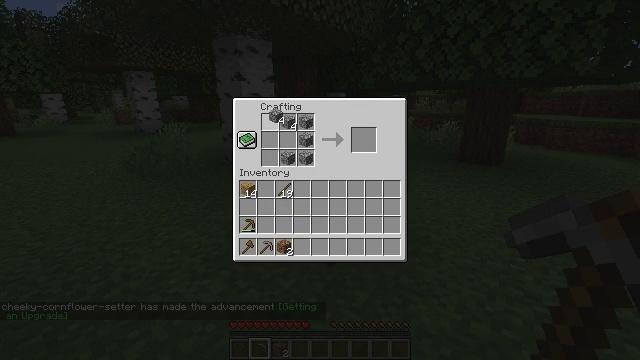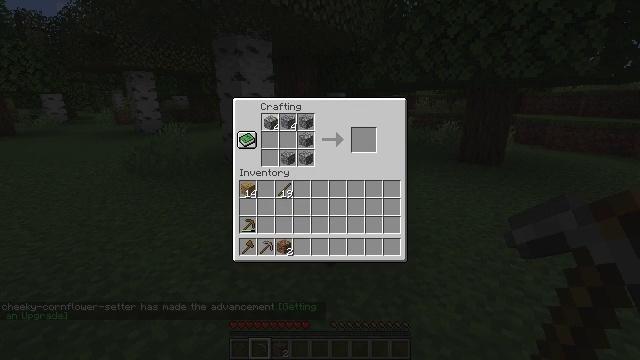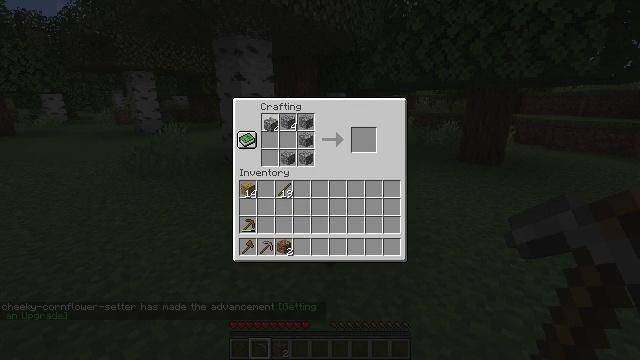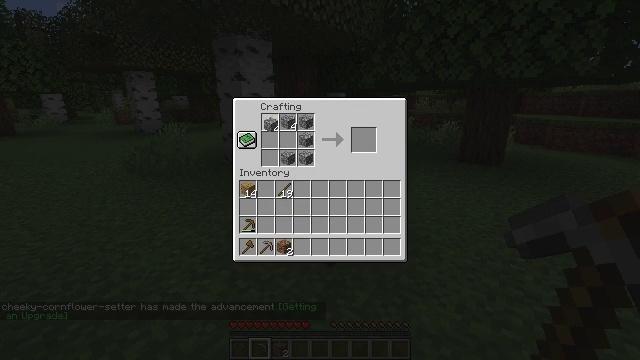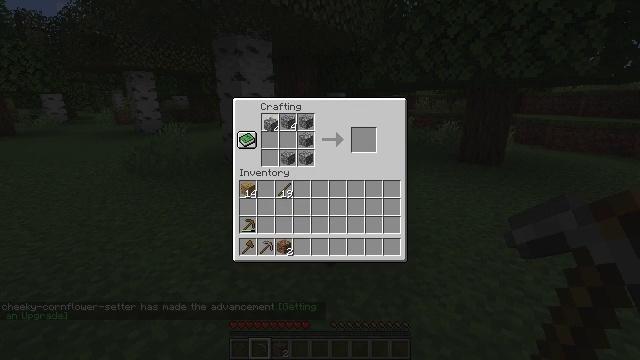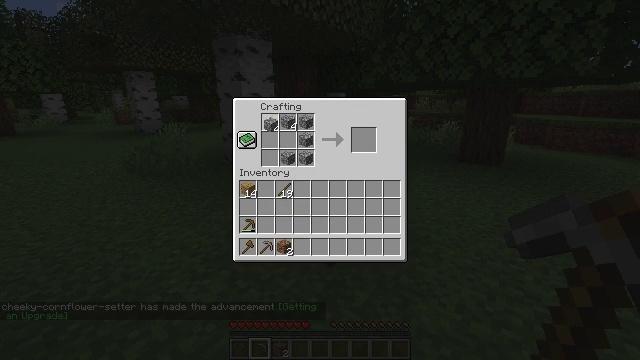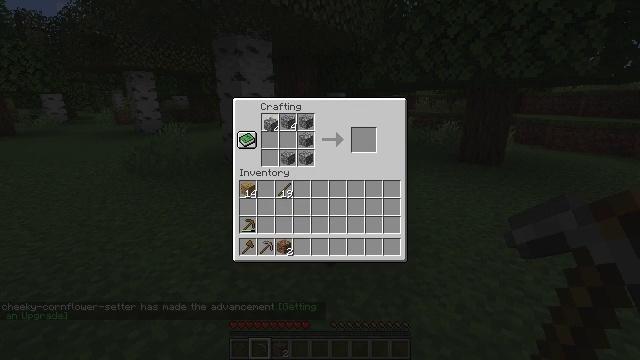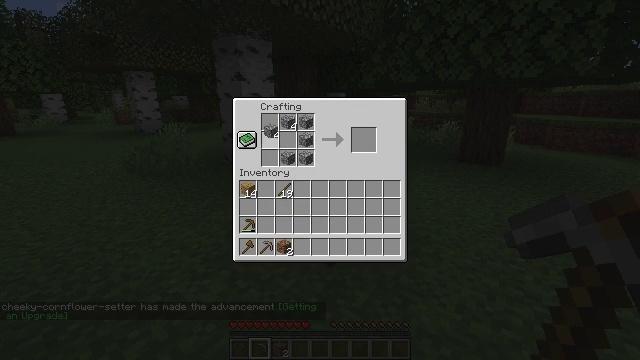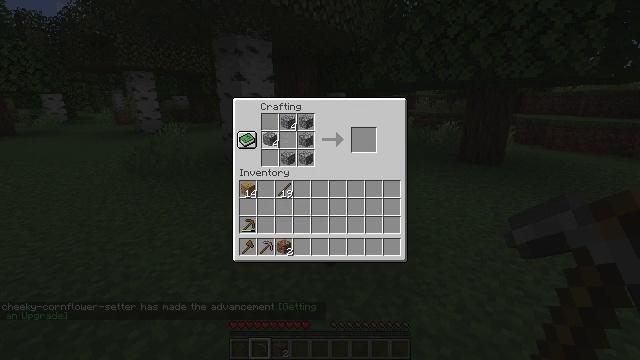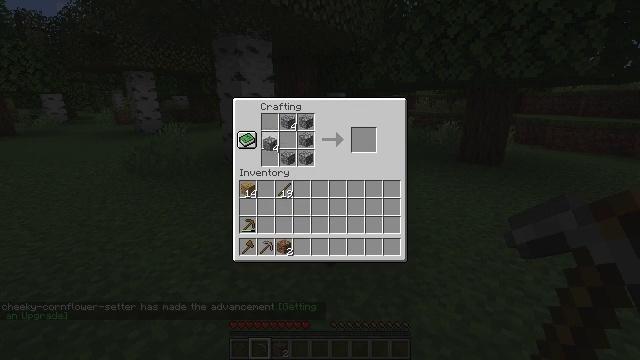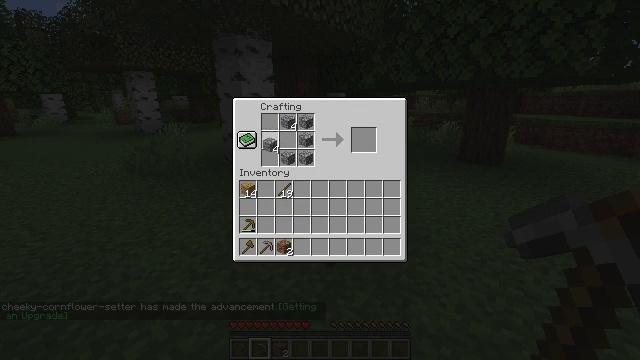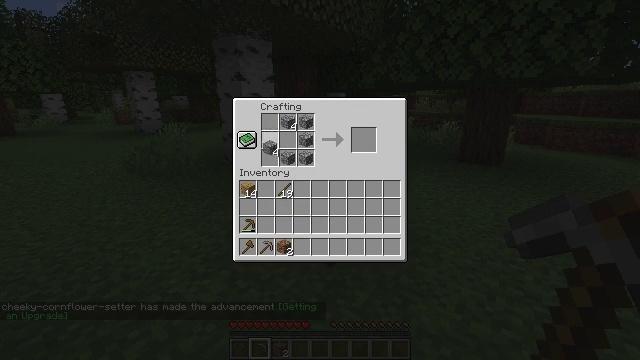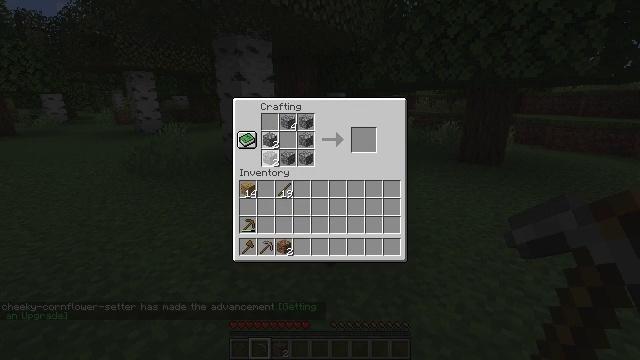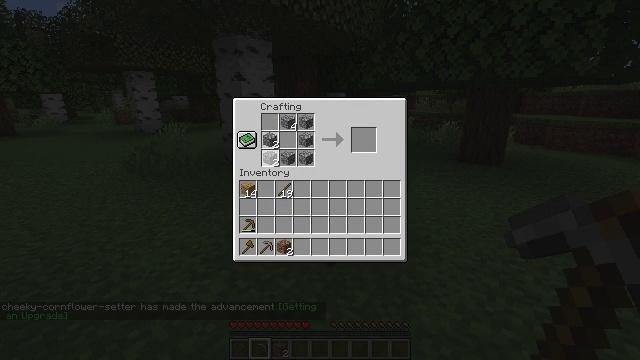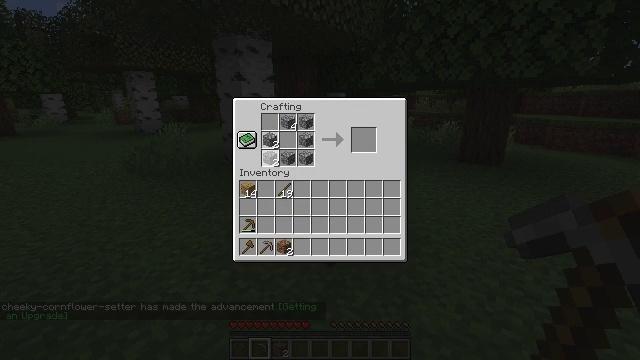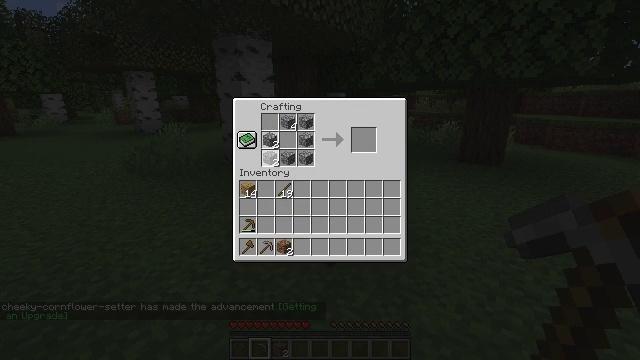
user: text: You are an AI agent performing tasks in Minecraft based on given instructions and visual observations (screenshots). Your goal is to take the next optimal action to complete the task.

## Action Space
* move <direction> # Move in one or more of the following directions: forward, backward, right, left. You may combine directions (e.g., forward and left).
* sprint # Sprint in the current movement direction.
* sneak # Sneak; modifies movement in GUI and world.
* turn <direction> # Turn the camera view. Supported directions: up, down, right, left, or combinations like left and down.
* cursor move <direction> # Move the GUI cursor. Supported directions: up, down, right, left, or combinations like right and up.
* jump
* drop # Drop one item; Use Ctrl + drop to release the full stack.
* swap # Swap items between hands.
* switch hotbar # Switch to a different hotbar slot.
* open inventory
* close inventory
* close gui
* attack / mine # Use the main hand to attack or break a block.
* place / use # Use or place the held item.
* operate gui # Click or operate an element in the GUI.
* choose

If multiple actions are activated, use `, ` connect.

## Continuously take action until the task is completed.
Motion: motion action
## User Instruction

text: Make a furnace using the crafting table and cobblestone.
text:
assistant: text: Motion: cursor move down, operate gui
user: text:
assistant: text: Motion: no_op
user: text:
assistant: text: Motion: no_op
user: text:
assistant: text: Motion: no_op
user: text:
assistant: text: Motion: operate gui
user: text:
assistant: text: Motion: operate gui
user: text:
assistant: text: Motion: operate gui
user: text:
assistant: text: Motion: cursor move down, operate gui
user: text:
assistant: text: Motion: operate gui
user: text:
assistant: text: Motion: operate gui
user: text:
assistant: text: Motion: operate gui
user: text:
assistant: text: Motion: operate gui
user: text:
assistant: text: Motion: operate gui
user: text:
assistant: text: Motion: operate gui
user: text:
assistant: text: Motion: operate gui
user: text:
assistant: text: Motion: operate gui
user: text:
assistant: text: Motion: operate gui
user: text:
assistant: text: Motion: operate gui
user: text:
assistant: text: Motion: operate gui
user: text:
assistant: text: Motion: cursor move up, operate gui
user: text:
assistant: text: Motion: cursor move up, operate gui
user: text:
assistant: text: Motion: operate gui
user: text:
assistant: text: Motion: operate gui
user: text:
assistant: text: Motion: operate gui
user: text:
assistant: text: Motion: operate gui
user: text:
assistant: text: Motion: operate gui
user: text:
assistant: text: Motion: operate gui
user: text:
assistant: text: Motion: operate gui
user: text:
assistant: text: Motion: operate gui
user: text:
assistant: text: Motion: operate gui